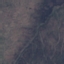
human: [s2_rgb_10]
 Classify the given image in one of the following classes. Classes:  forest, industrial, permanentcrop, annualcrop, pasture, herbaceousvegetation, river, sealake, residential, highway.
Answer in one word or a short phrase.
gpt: HerbaceousVegetation